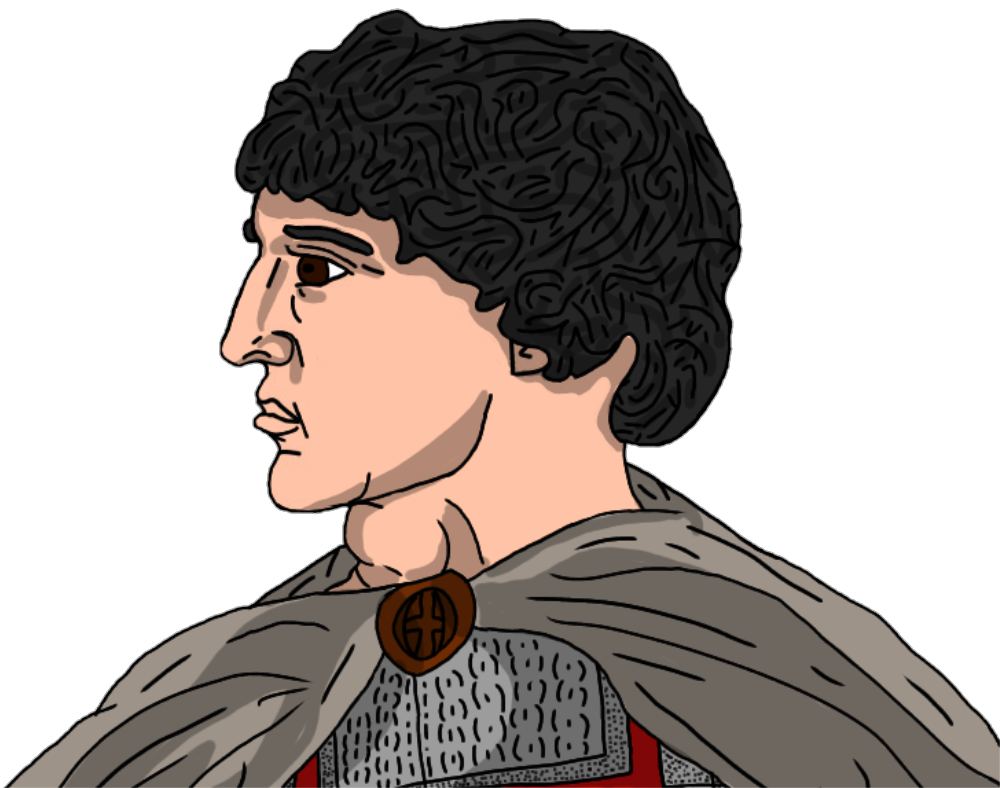
Label: 4_Yes_Chad